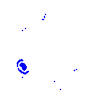
Particle: electron